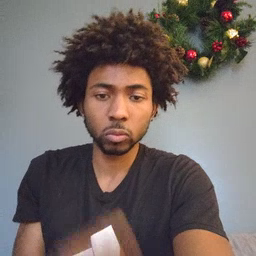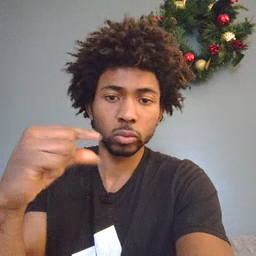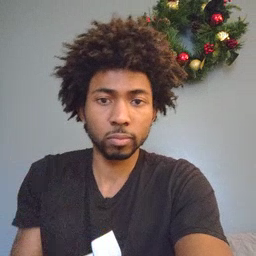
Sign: green